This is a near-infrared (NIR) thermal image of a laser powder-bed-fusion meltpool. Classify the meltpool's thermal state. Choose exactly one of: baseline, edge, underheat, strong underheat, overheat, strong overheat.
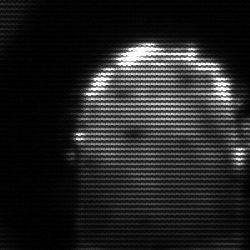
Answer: baseline